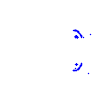
Particle: proton